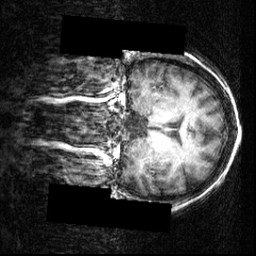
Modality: T1w
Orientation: coronal
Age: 25
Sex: female
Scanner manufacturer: siemens
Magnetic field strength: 3.951 T
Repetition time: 1.5 s
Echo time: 0.00335 s